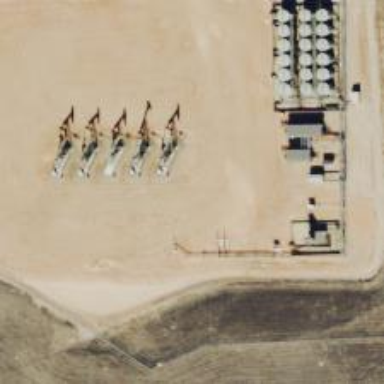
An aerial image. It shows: Petroleum well.